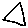
Label: triangle